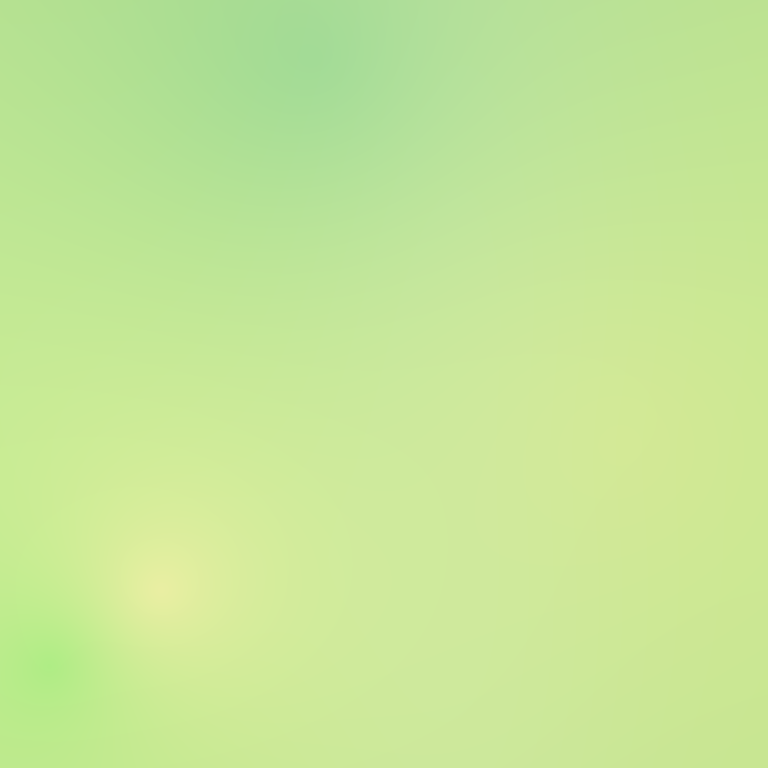
Abstract light effect, smooth gradient from soft green to pale yellow, calm atmosphere, diffuse glow, no room, no furniture, no objects.